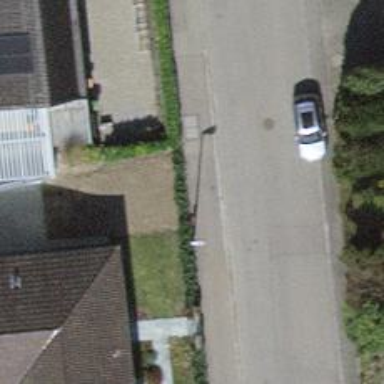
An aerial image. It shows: Hedge acting as barrier.